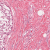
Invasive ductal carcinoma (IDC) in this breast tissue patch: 0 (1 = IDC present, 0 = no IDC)